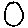
Label: circle